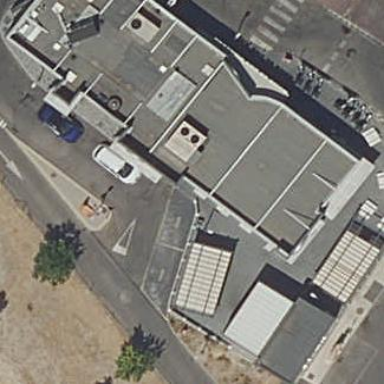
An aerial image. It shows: Fast food restaurant located in building.